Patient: sex M, age 29
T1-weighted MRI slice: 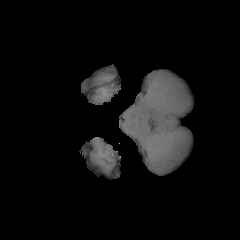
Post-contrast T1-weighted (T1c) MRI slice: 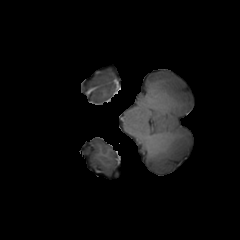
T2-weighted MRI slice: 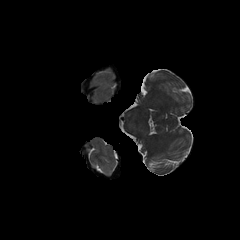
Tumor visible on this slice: no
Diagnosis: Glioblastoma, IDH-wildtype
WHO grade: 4